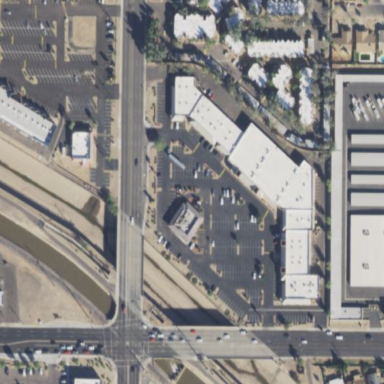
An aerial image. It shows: Retail building.